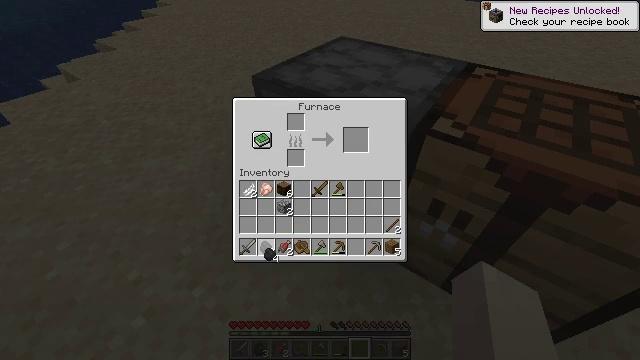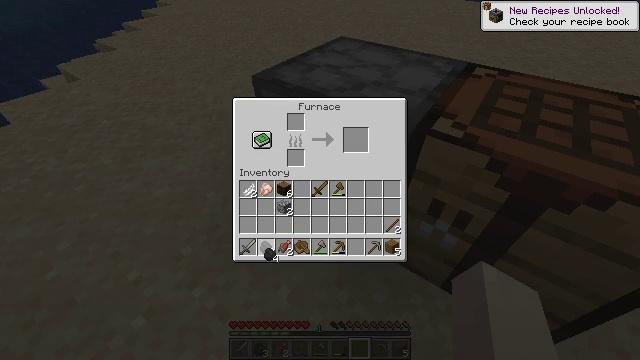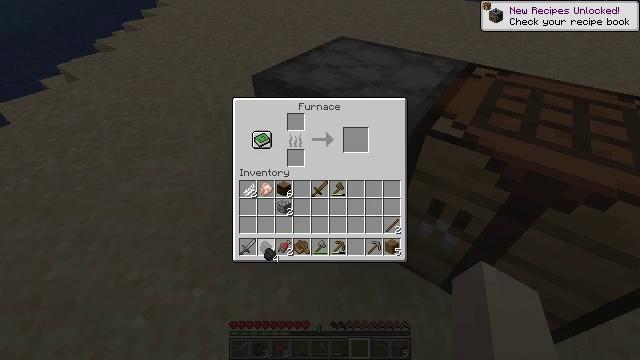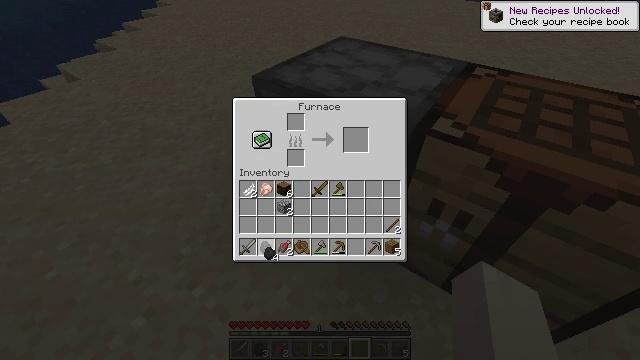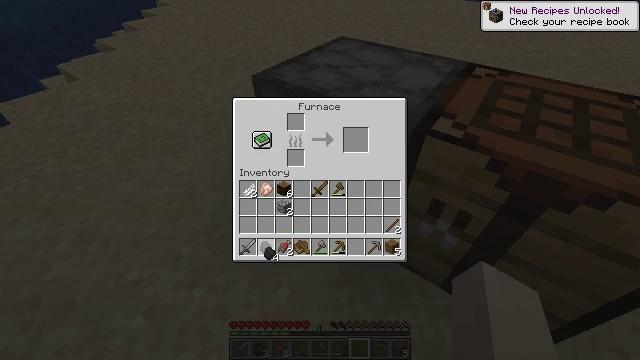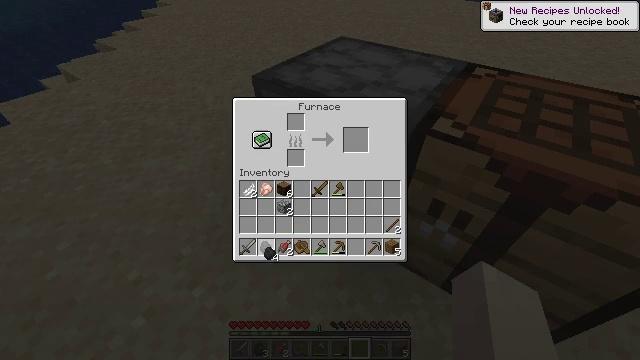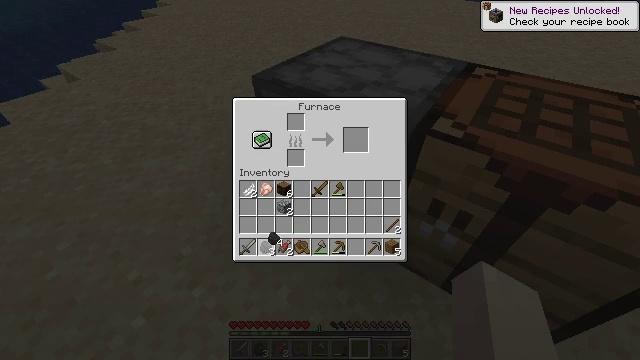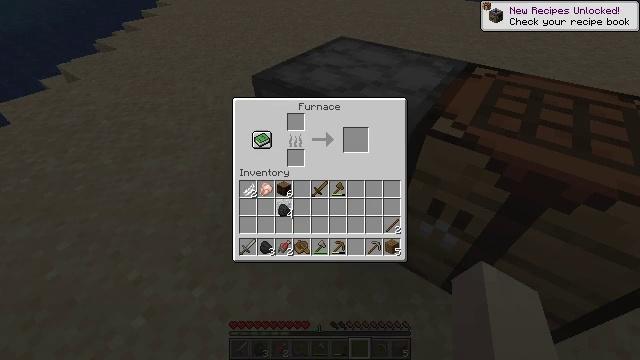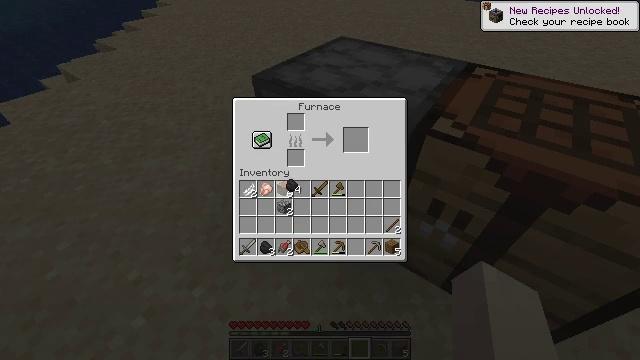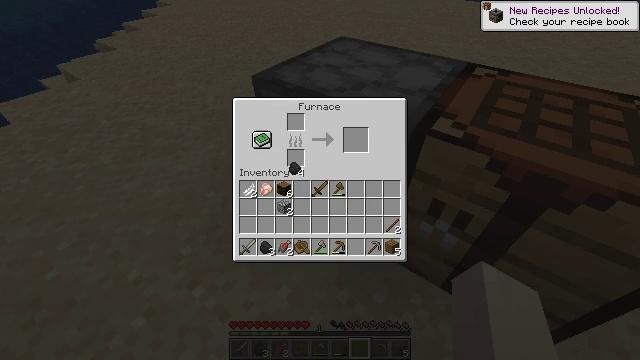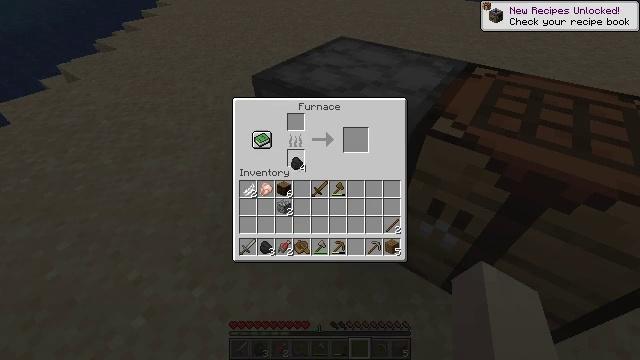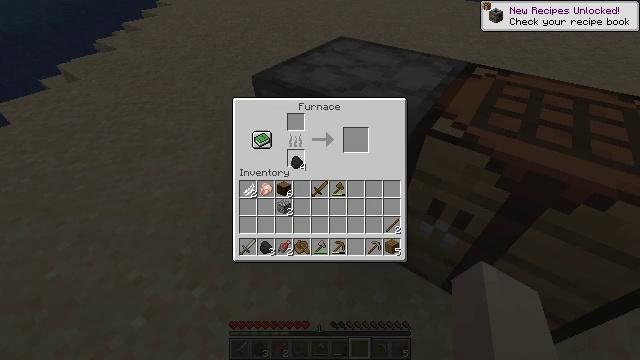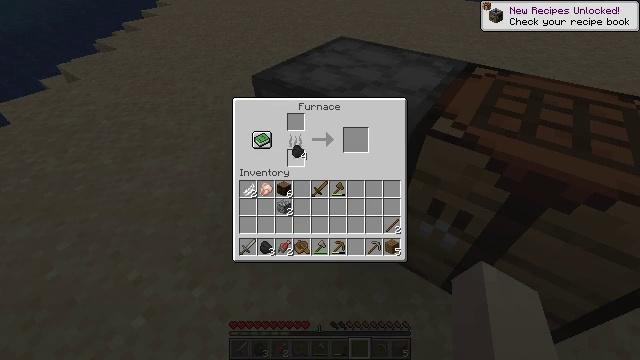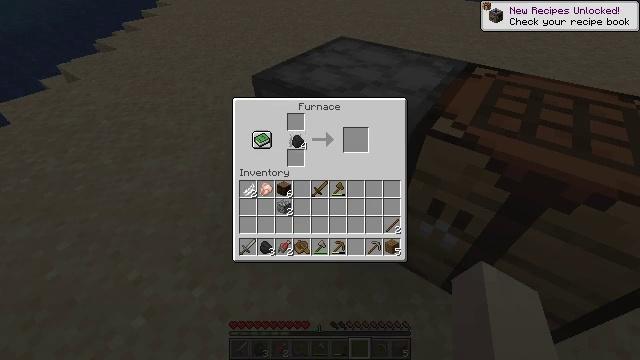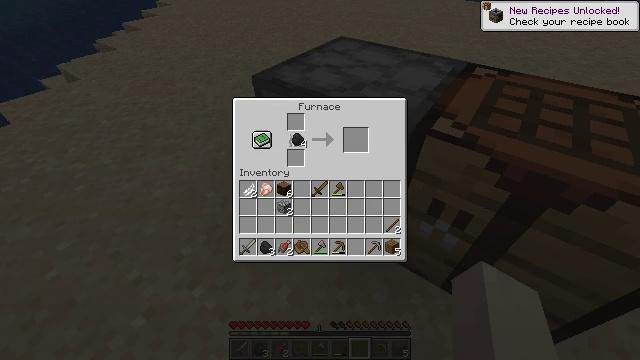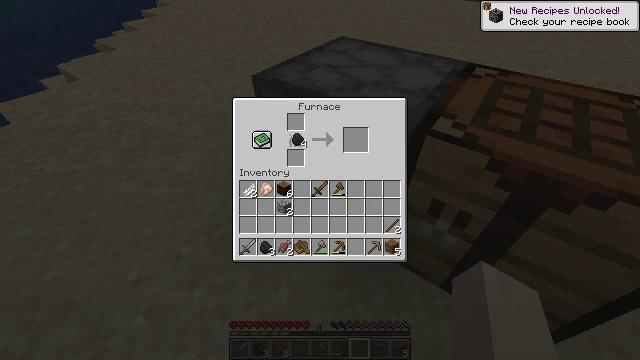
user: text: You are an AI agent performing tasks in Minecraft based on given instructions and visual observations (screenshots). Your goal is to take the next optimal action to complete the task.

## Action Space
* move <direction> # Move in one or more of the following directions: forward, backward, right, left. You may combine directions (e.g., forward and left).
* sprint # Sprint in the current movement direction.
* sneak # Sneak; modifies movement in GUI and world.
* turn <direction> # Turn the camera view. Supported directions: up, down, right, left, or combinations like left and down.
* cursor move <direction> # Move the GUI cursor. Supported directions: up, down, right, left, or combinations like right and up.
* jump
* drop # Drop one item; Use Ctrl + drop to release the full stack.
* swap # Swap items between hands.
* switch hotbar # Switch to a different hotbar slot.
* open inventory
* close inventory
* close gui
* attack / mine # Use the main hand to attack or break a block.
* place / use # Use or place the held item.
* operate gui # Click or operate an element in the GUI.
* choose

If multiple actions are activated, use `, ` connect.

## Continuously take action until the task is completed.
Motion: motion action
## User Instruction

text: Get cooked salmon by cooking raw salmon in the furnace.
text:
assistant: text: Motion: no_op
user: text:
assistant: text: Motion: no_op
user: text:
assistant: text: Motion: no_op
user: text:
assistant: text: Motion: no_op
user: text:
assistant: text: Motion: no_op
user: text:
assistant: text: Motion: cursor move up
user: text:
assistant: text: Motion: cursor move right and up
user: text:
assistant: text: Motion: cursor move right and up
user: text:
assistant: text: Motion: cursor move up
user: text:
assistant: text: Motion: no_op
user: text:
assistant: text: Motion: no_op
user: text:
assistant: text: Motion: cursor move up
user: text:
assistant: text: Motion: cursor move up
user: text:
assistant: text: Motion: no_op
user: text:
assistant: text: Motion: no_op
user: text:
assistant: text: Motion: no_op
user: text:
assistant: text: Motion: no_op
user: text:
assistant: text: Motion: no_op
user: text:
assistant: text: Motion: no_op
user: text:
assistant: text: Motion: no_op
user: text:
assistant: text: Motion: no_op
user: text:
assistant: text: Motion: no_op
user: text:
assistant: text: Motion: cursor move down
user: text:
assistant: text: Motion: cursor move down
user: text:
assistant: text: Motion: no_op
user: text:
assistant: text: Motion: cursor move up
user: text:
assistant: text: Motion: cursor move up
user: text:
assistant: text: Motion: no_op
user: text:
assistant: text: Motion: no_op
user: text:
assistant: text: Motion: no_op